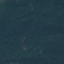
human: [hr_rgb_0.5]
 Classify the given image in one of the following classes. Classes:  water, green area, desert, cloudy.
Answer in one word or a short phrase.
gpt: green area